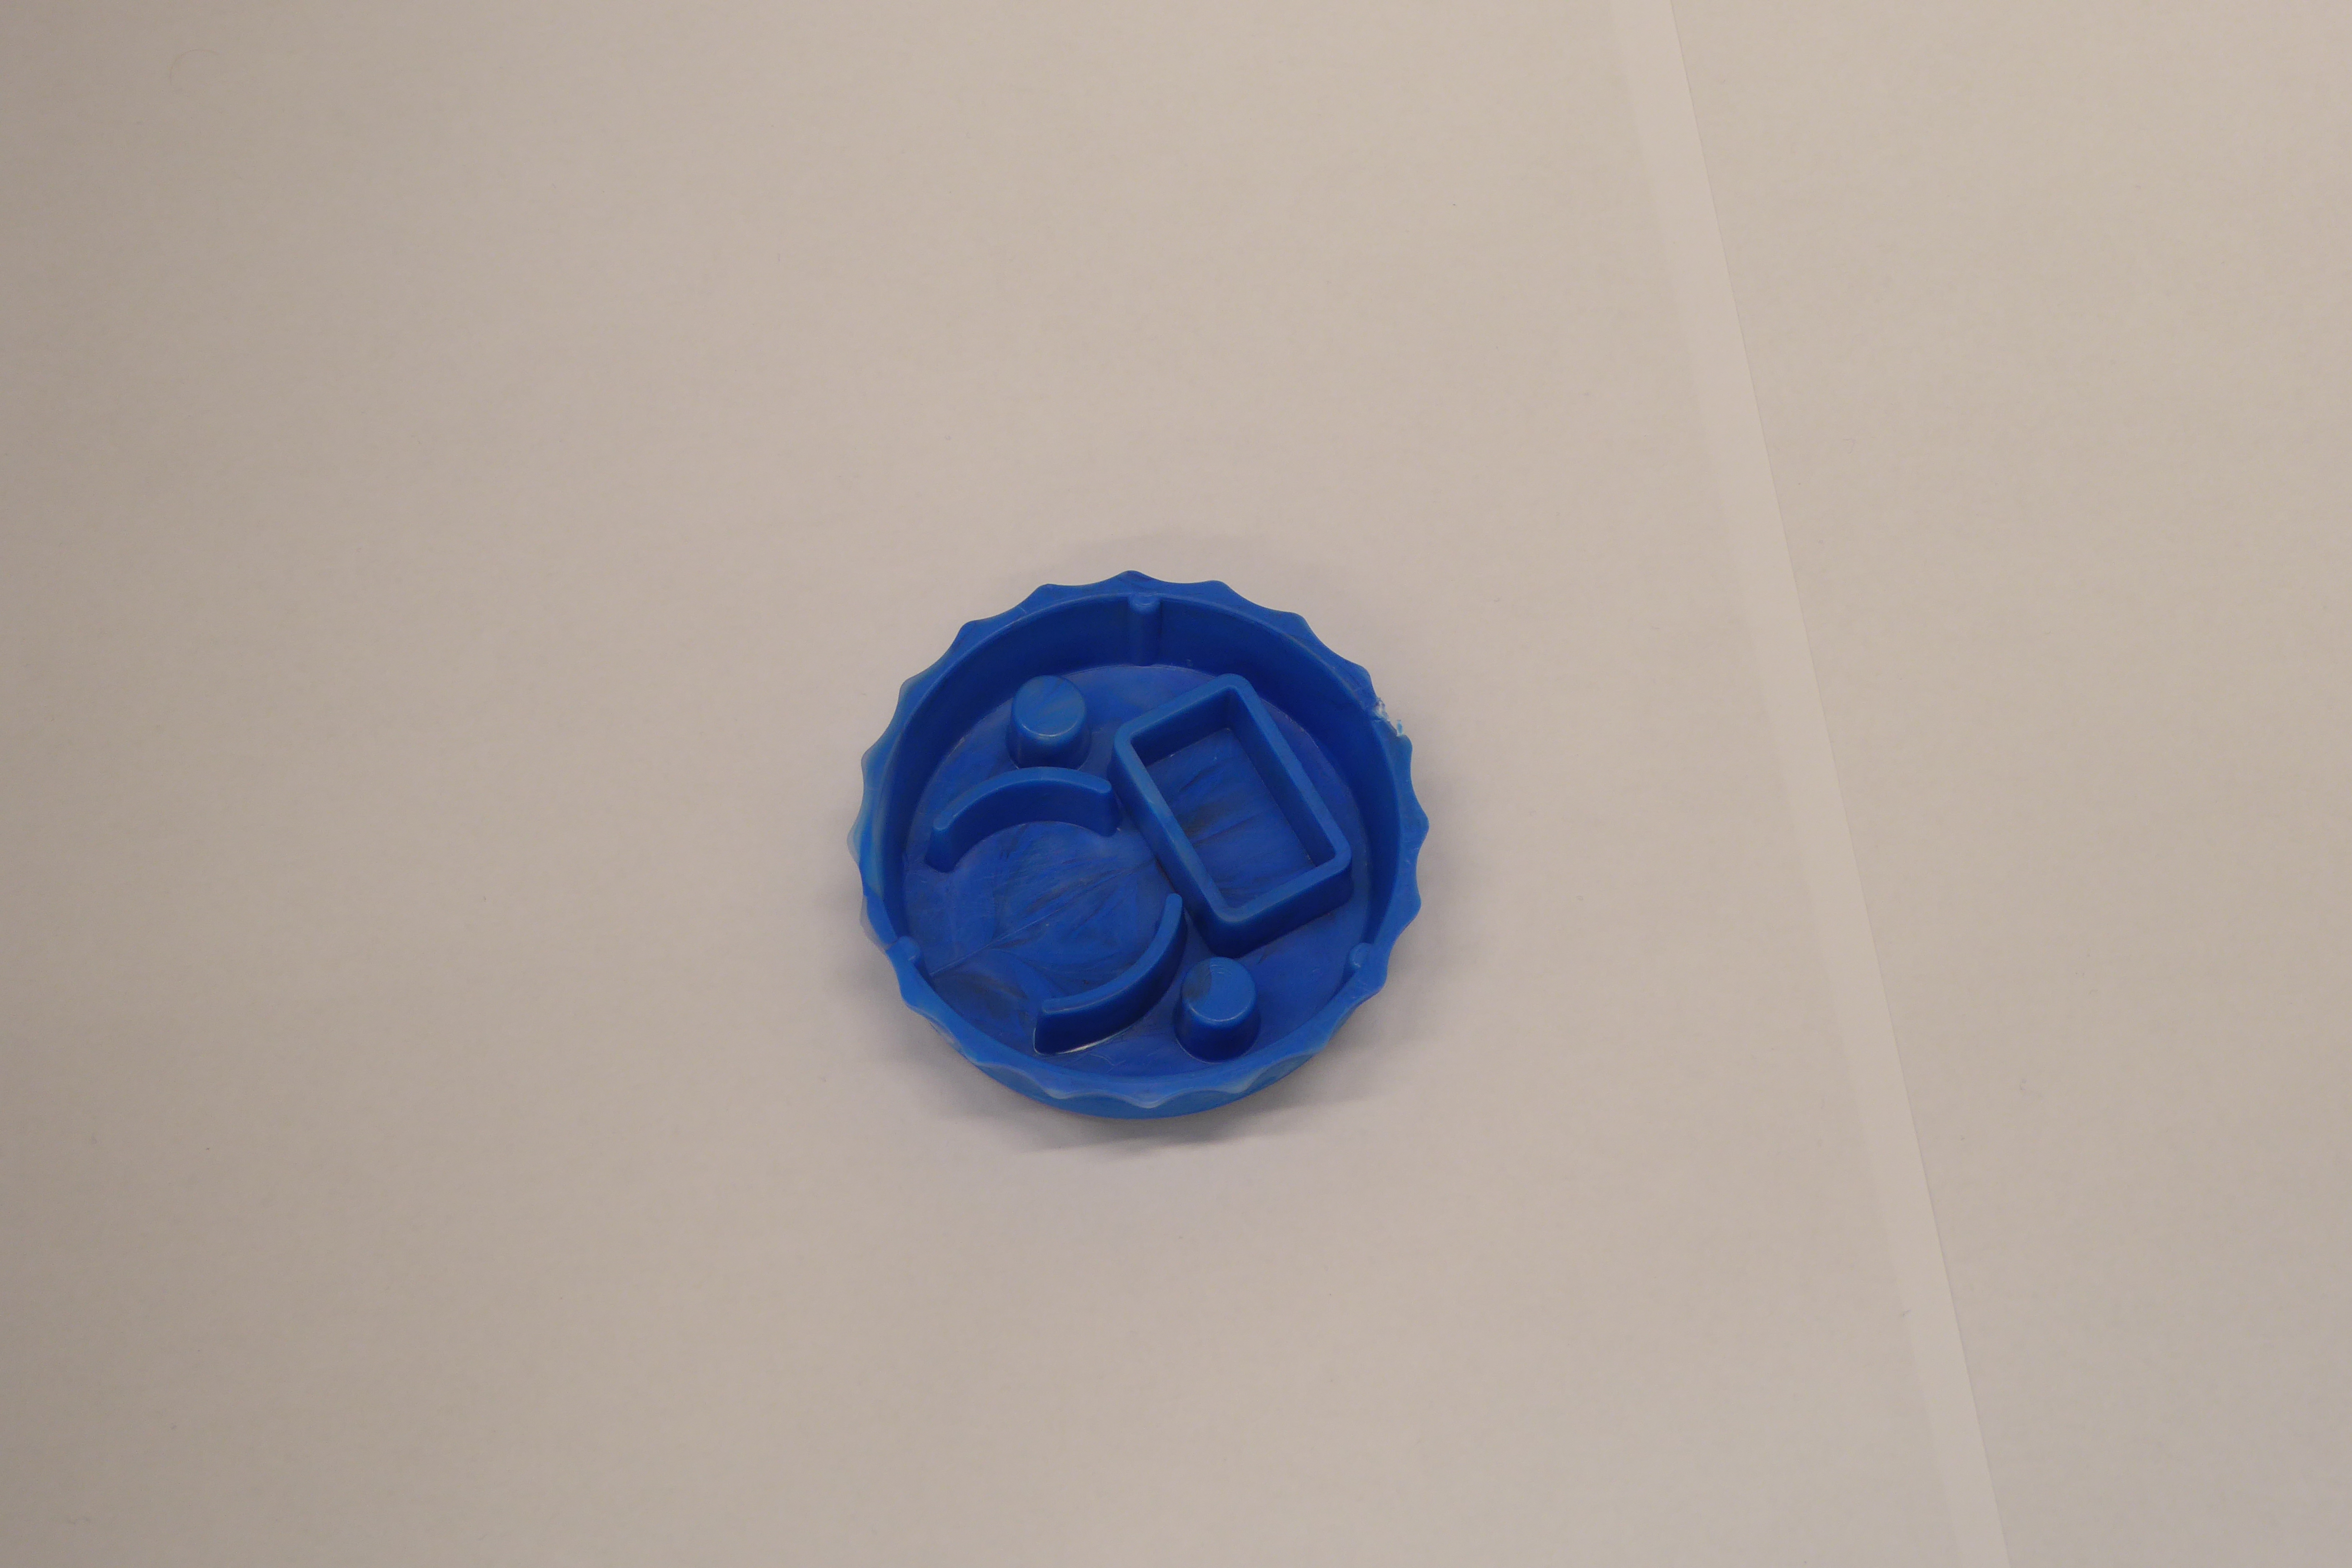
Label: Bottle Opener - Cover